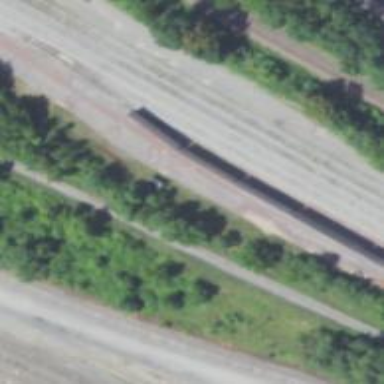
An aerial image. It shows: Railway siding for service.